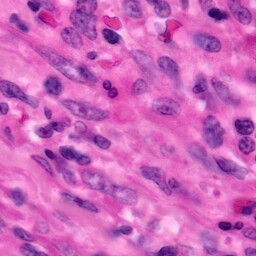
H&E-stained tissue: Pancreatic